Question: I am trying to apply a box shadow and border to my images in JQuery Mobile ListView. I want the result to look like the attachment below. I have not been able to successfully apply it directly to the img attribute.
Here is the css I am using for the box shadow.
'''
.effect2
{
position: relative;
}
.effect2:before, .effect2:after
{
z-index: -1;
position: absolute;
content: "";
bottom: 15px;
left: 10px;
width: 50%;
top: 80%;
max-width:300px;
background: #777;
-webkit-box-shadow: 0 15px 10px #777;
-moz-box-shadow: 0 15px 10px #777;
box-shadow: 0 15px 10px #777;
-webkit-transform: rotate(-3deg);
-moz-transform: rotate(-3deg);
-o-transform: rotate(-3deg);
-ms-transform: rotate(-3deg);
transform: rotate(-3deg);
}
.effect2:after
{
-webkit-transform: rotate(3deg);
-moz-transform: rotate(3deg);
-o-transform: rotate(3deg);
-ms-transform: rotate(3deg);
transform: rotate(3deg);
right: 10px;
left: auto;
}
'''
HTML
'''
<ul data-role="listview" data-inset="false" data-theme="b">
<li data-theme="">
<a href="#history" data-transition="none" >
<img class="box effect2" src="img/History-thumb.jpg"/>
<h3>History</h3>
<p>A Brief History of Beaufort</p>
</a>
</li>
<li data-theme="">
<a href="#featured" data-transition="none">
<img src="img/Featured.jpg"/>
<h3>Featured</h3>
<p>Featured Local Businesses and Restaurants</p>
</a>
</li>
<li data-theme="">
<a href="#restaurants" data-transition="none">
<img src="img/FrogmoreStew-thumb.jpg"/>
<h3>Restaurants</h3>
<p>Local Restaurants and Dining</p>
</a>
</li>
<li data-theme="">
<a href="#shopping" data-transition="none">
<img src="img/Shopping.jpg"/>
<h3>Shopping</h3>
<p>Shopping in Downtown</p>
</a>
</li>
</ul>
'''
Thanks,
Robert

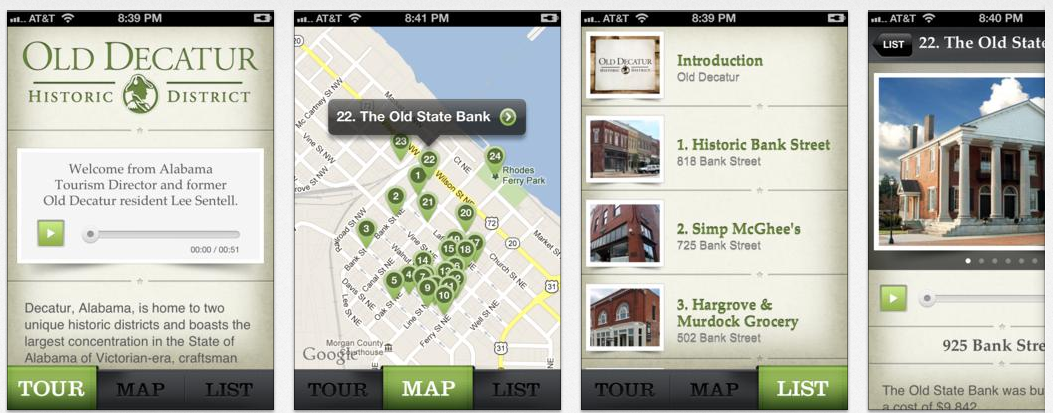
Answer: The '' element does not support the :before and :after pseudo elements in most browsers, so you have to use a little more complex HTML and CSS. One way is to surround the thumbnail in a containing '<div>' and apply the page curl effect to the it.
'''
<ul data-role="listview" data-inset="false" data-theme="a">
<li class="ui-li-has-thumb">
<a href="#history" data-transition="none" >
<div class="page-curl">
<img src="http://lorempixel.com/80/80/city/1/"/>
</div>
<h3>History</h3>
<p>A Brief History of Beaufort</p>
</a>
</li>
</ul>
'''
Add the class ui-li-has-thumb to the '<li>' element so that padding will be added to the left allowing room for the image. Then surrround the image with a container and apply a class to it (page-curl in my example). Then add the page curl CSS:
'''
.page-curl {
background: white;
-moz-box-shadow: 0 0 6px rgba(0, 0, 0, 0.5);
-webkit-box-shadow: 0 0 6px rgba(0, 0, 0, 0.5);
box-shadow: 0 0 6px rgba(0, 0, 0, 0.5);
position: absolute;
top: 4px;
left: 4px;
width: 72px;
height: 72px;
z-index: 1;
}
.page-curl img{
position: absolute;
max-width: 72px;
max-height: 72px;
z-index: 2;
}
.page-curl:before, .page-curl:after {
background: none;
bottom: 11px;
-moz-box-shadow: 0 10px 12px rgba(0, 0, 0, 0.9);
-webkit-box-shadow: 0 10px 12px rgba(0, 0, 0, 0.9);
box-shadow: 0 10px 12px rgba(0, 0, 0, 0.9);
content: "";
height: 10px;
left: 6px;
position: absolute;
width: 40%;
z-index: -1;
-moz-transform: skew(-4deg) rotate(-4deg);
-webkit-transform: skew(-4deg) rotate(-4deg);
transform: skew(-4deg) rotate(-4deg);
}
.page-curl:after {
-moz-transform: skew(4deg) rotate(4deg);
-webkit-transform: skew(4deg) rotate(4deg);
transform: skew(4deg) rotate(4deg);
left: auto;
right: 6px;
}
'''
Tweak to taste.
> Here is a working <URL>